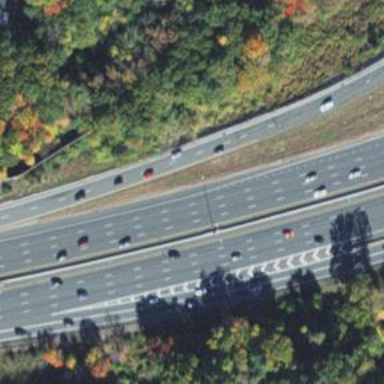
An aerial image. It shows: Asphalt motorway link.